Question: I'm struggling with AutoLayout, to arrange two buttons as shown below.
I've watched the initial 2012 WWDC video and the Xcode-5 WWDC update video.
Also various other videos and tutorials.
I'm having trouble describing the issue so I've produced an image to show the problem.
I can align simple layouts, like two buttons at the bottom of the screen and I've tried adding a container then adding the buttons to that.
I'm beginning to think this might not be possible.
Can someone advise?

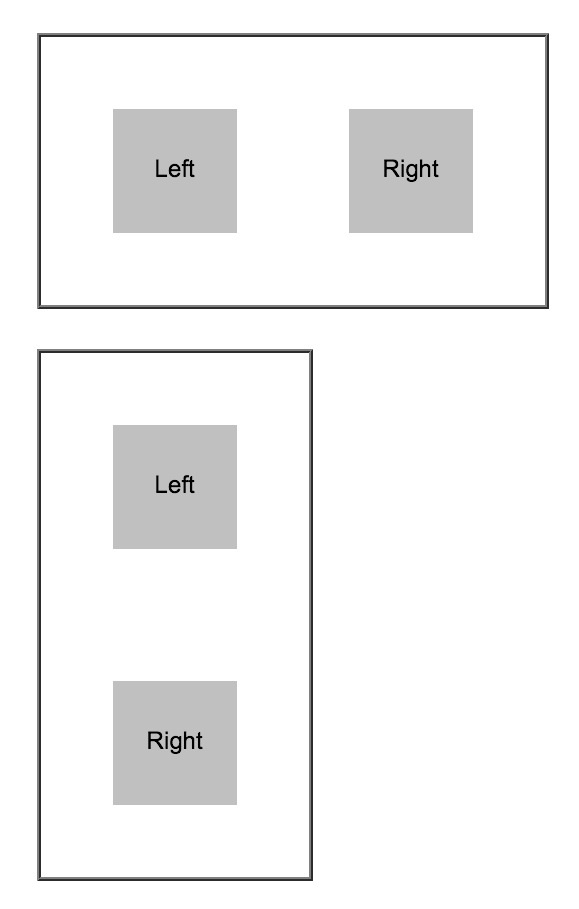
Answer: The following seem like common behaviors that we might ask Auto Layout to perform:
- -
Here's how I would do it. I would create two content views for the two halves of the layout. Although the content views would be created in IB, all of their constraints would merely be placeholders and removed at runtime (by checking a box in each constraint's 'Attributes' inspector). In order to create placeholder constraints, however, you need to create constraints explicitly in IB. In code, the constraints for the content views are created dynamically in response to device rotation.

The advantage to this approach is that you can layout the subviews for the content views in IB and not have to worry about orientation. The configuration of the content views' constraints could be abstracted out into a 'UIViewController' base class.
Here's a screenshot of the content views without any subviews. The root view is white and can be seen peaking behind the status bar.

Here's the code for configuring the content views' constraints:
'''
@interface ViewController ()
@property (weak, nonatomic) IBOutlet UIView *topContentView; // moves to the left half in landscape
@property (weak, nonatomic) IBOutlet UIView *bottomContentView; // moves to the right half in landscape
@property (nonatomic, strong) NSArray *constraintsForContentViews;
@end
@implementation ViewController
- (void)viewDidLoad
{
[super viewDidLoad];
self.constraintsForContentViews = @[];
[self configureConstraintsForContentViewsForInterfaceOrientation:UIInterfaceOrientationPortrait];
}
// instead of creating this helper method, this code could be placed in the view controller's updateViewConstraints method
- (void)configureConstraintsForContentViewsForInterfaceOrientation:(UIInterfaceOrientation)orientation
{
UIView *topView = self.topContentView;
UIView *bottomView = self.bottomContentView;
UIView *leftView = self.topContentView; // unnecessary but improves readibility of visual format
UIView *rightView = self.bottomContentView; // unnecessary but improves readibility of visual format
id topGuide = self.topLayoutGuide;
id bottomGuide = self.bottomLayoutGuide;
NSArray *visualFormats = nil;
// remove prior constraints
[self.view removeConstraints:self.constraintsForContentViews];
self.constraintsForContentViews = @[];
// build visual formats for orientation
if (UIInterfaceOrientationIsPortrait(orientation)) {
// portrait
visualFormats = @[@"H:|[topView]|", @"H:|[bottomView]|", @"V:[topGuide][topView(bottomView)][bottomView(topView)][bottomGuide]"];
} else {
// landscape: topView becomes leftView by name only, bottomView becomes rightView by name only
visualFormats = @[@"H:|[leftView(rightView)][rightView(leftView)]|", @"V:[topGuide][leftView][bottomGuide]", @"V:[topGuide][rightView][bottomGuide]"];
}
// install new constraints
for (NSString *format in visualFormats) {
NSArray *constraints = [NSLayoutConstraint constraintsWithVisualFormat:format options:0 metrics:0 views:NSDictionaryOfVariableBindings(topView, bottomView, leftView, rightView, topGuide, bottomGuide)];
[self.view addConstraints:constraints];
self.constraintsForContentViews = [self.constraintsForContentViews arrayByAddingObjectsFromArray:constraints];
}
}
- (void)willAnimateRotationToInterfaceOrientation:(UIInterfaceOrientation)toInterfaceOrientation duration:(NSTimeInterval)duration
{
[self configureConstraintsForContentViewsForInterfaceOrientation:toInterfaceOrientation];
}
@end
'''